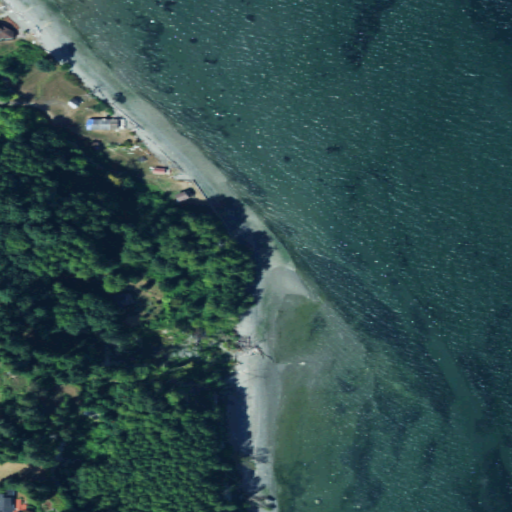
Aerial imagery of cape in Washington named Pilot Point containing open water, deciduous forest, mixed forest, barren land, grassland, evergreen forest, herbaceous wetlands, pasture, medium intensity development, low intensity development, and open development